Question: Please see below:

I tried using Absolute layout, but that's deprecated. I appreciate your help, thanks.
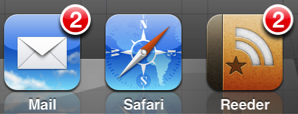
Answer: <URL> is a great option.
'''
<?xml version="1.0" encoding="utf-8"?>
<RelativeLayout xmlns:android="http://schemas.android.com/apk/res/android"
android:layout_width="wrap_content"
android:layout_height="wrap_content" >
<ImageView
android:id="@+id/icon"
android:layout_width="wrap_content"
android:layout_height="wrap_content"
android:padding="5dp"
android:scaleType="centerCrop"
android:src="@drawable/iconImage" />
<ImageView
android:id="@+id/badge"
android:layout_width="wrap_content"
android:layout_height="wrap_content"
android:layout_alignRight="@+id/icon"
android:layout_alignTop="@+id/icon"
android:src="@drawable/badge" />
'''
If you actually want a badge with a dynamic number/text, then you can make the second 'ImageView' a 'TextView' (or a 'ViewGroup' such as 'LinearLayout' or 'RelativeLayout') and give it a background drawable and set the text to what you want.